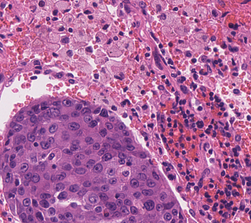
Tumor epithelial tissue: yes
Tumor-associated stroma tissue: yes
Normal tissue: no